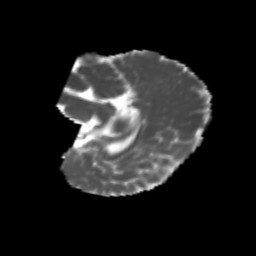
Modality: MD
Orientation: sagittal
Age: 6
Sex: male
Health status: healthy